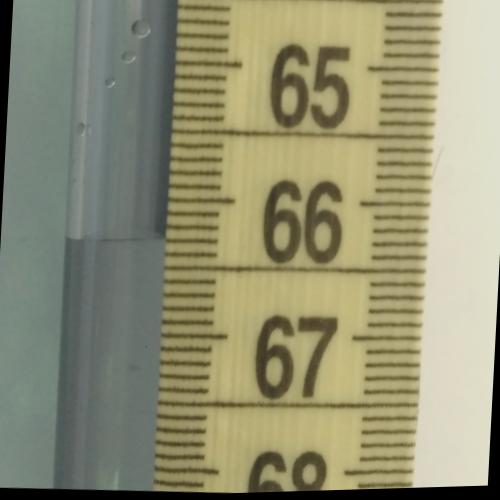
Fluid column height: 66.3 cm